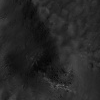
Atmospheric dust classification: not_dusty